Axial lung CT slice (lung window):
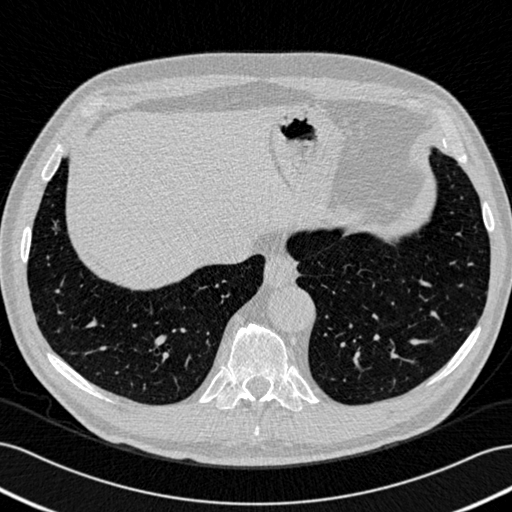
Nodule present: no